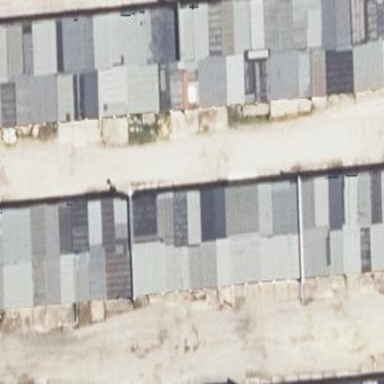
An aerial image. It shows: Group of garages.